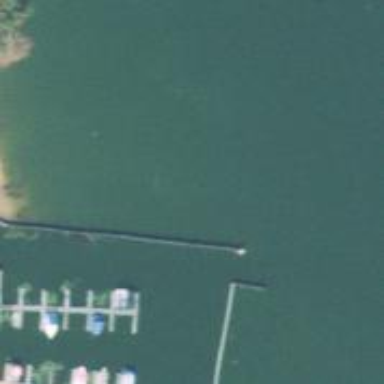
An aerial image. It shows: Breakwater structure.